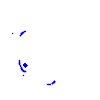
Particle: proton